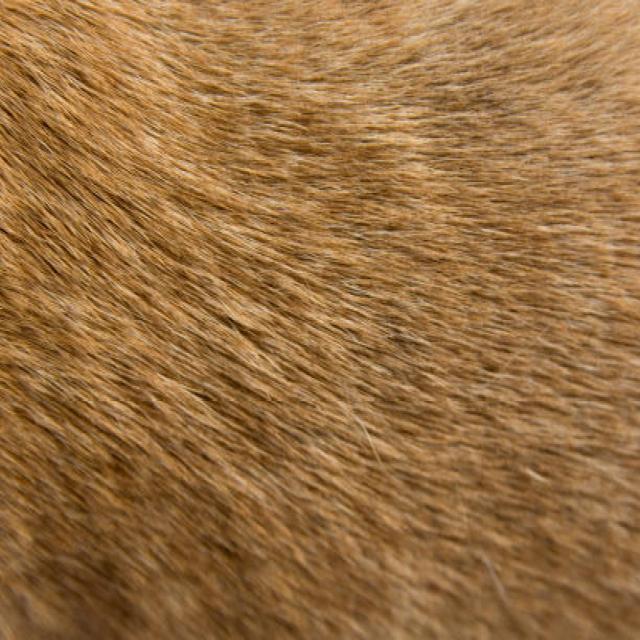
Healthy canine skin — no visible lesions, inflammation, or abnormalities. The skin and coat appear normal.